Interaction volume radius: 10 \u00c5
Interaction volume height: 30 \u00c5
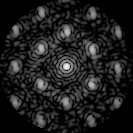
Disorder parameter: 0.4247